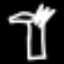
Label: palm tree